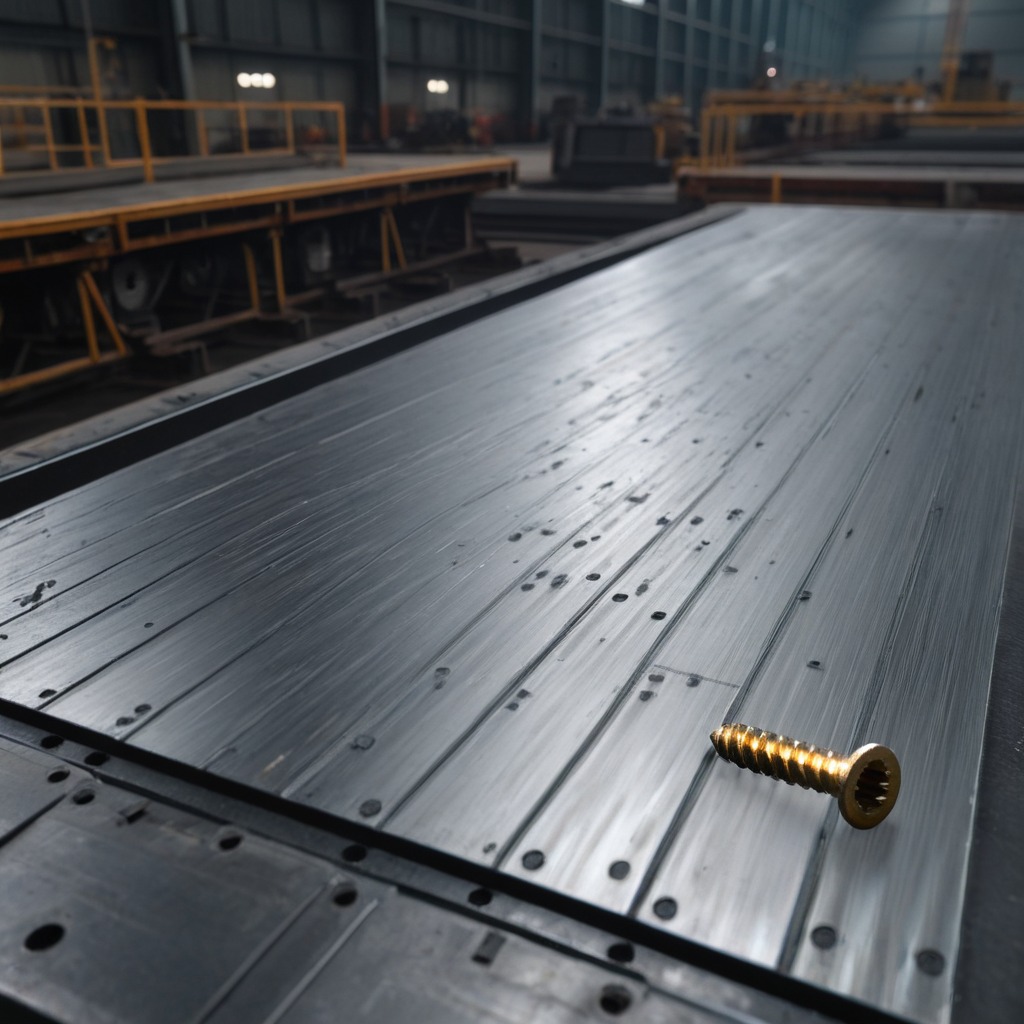
A metal screw lies on a cold steel table in a mining workshop.